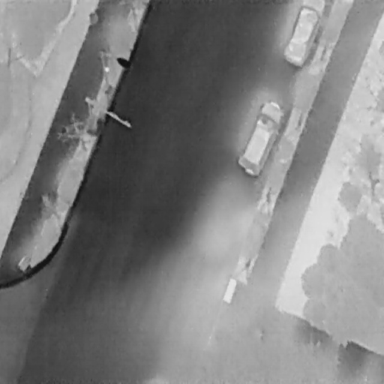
There are two Cars in the infrared image.